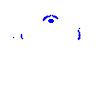
Particle: kaon